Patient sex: M
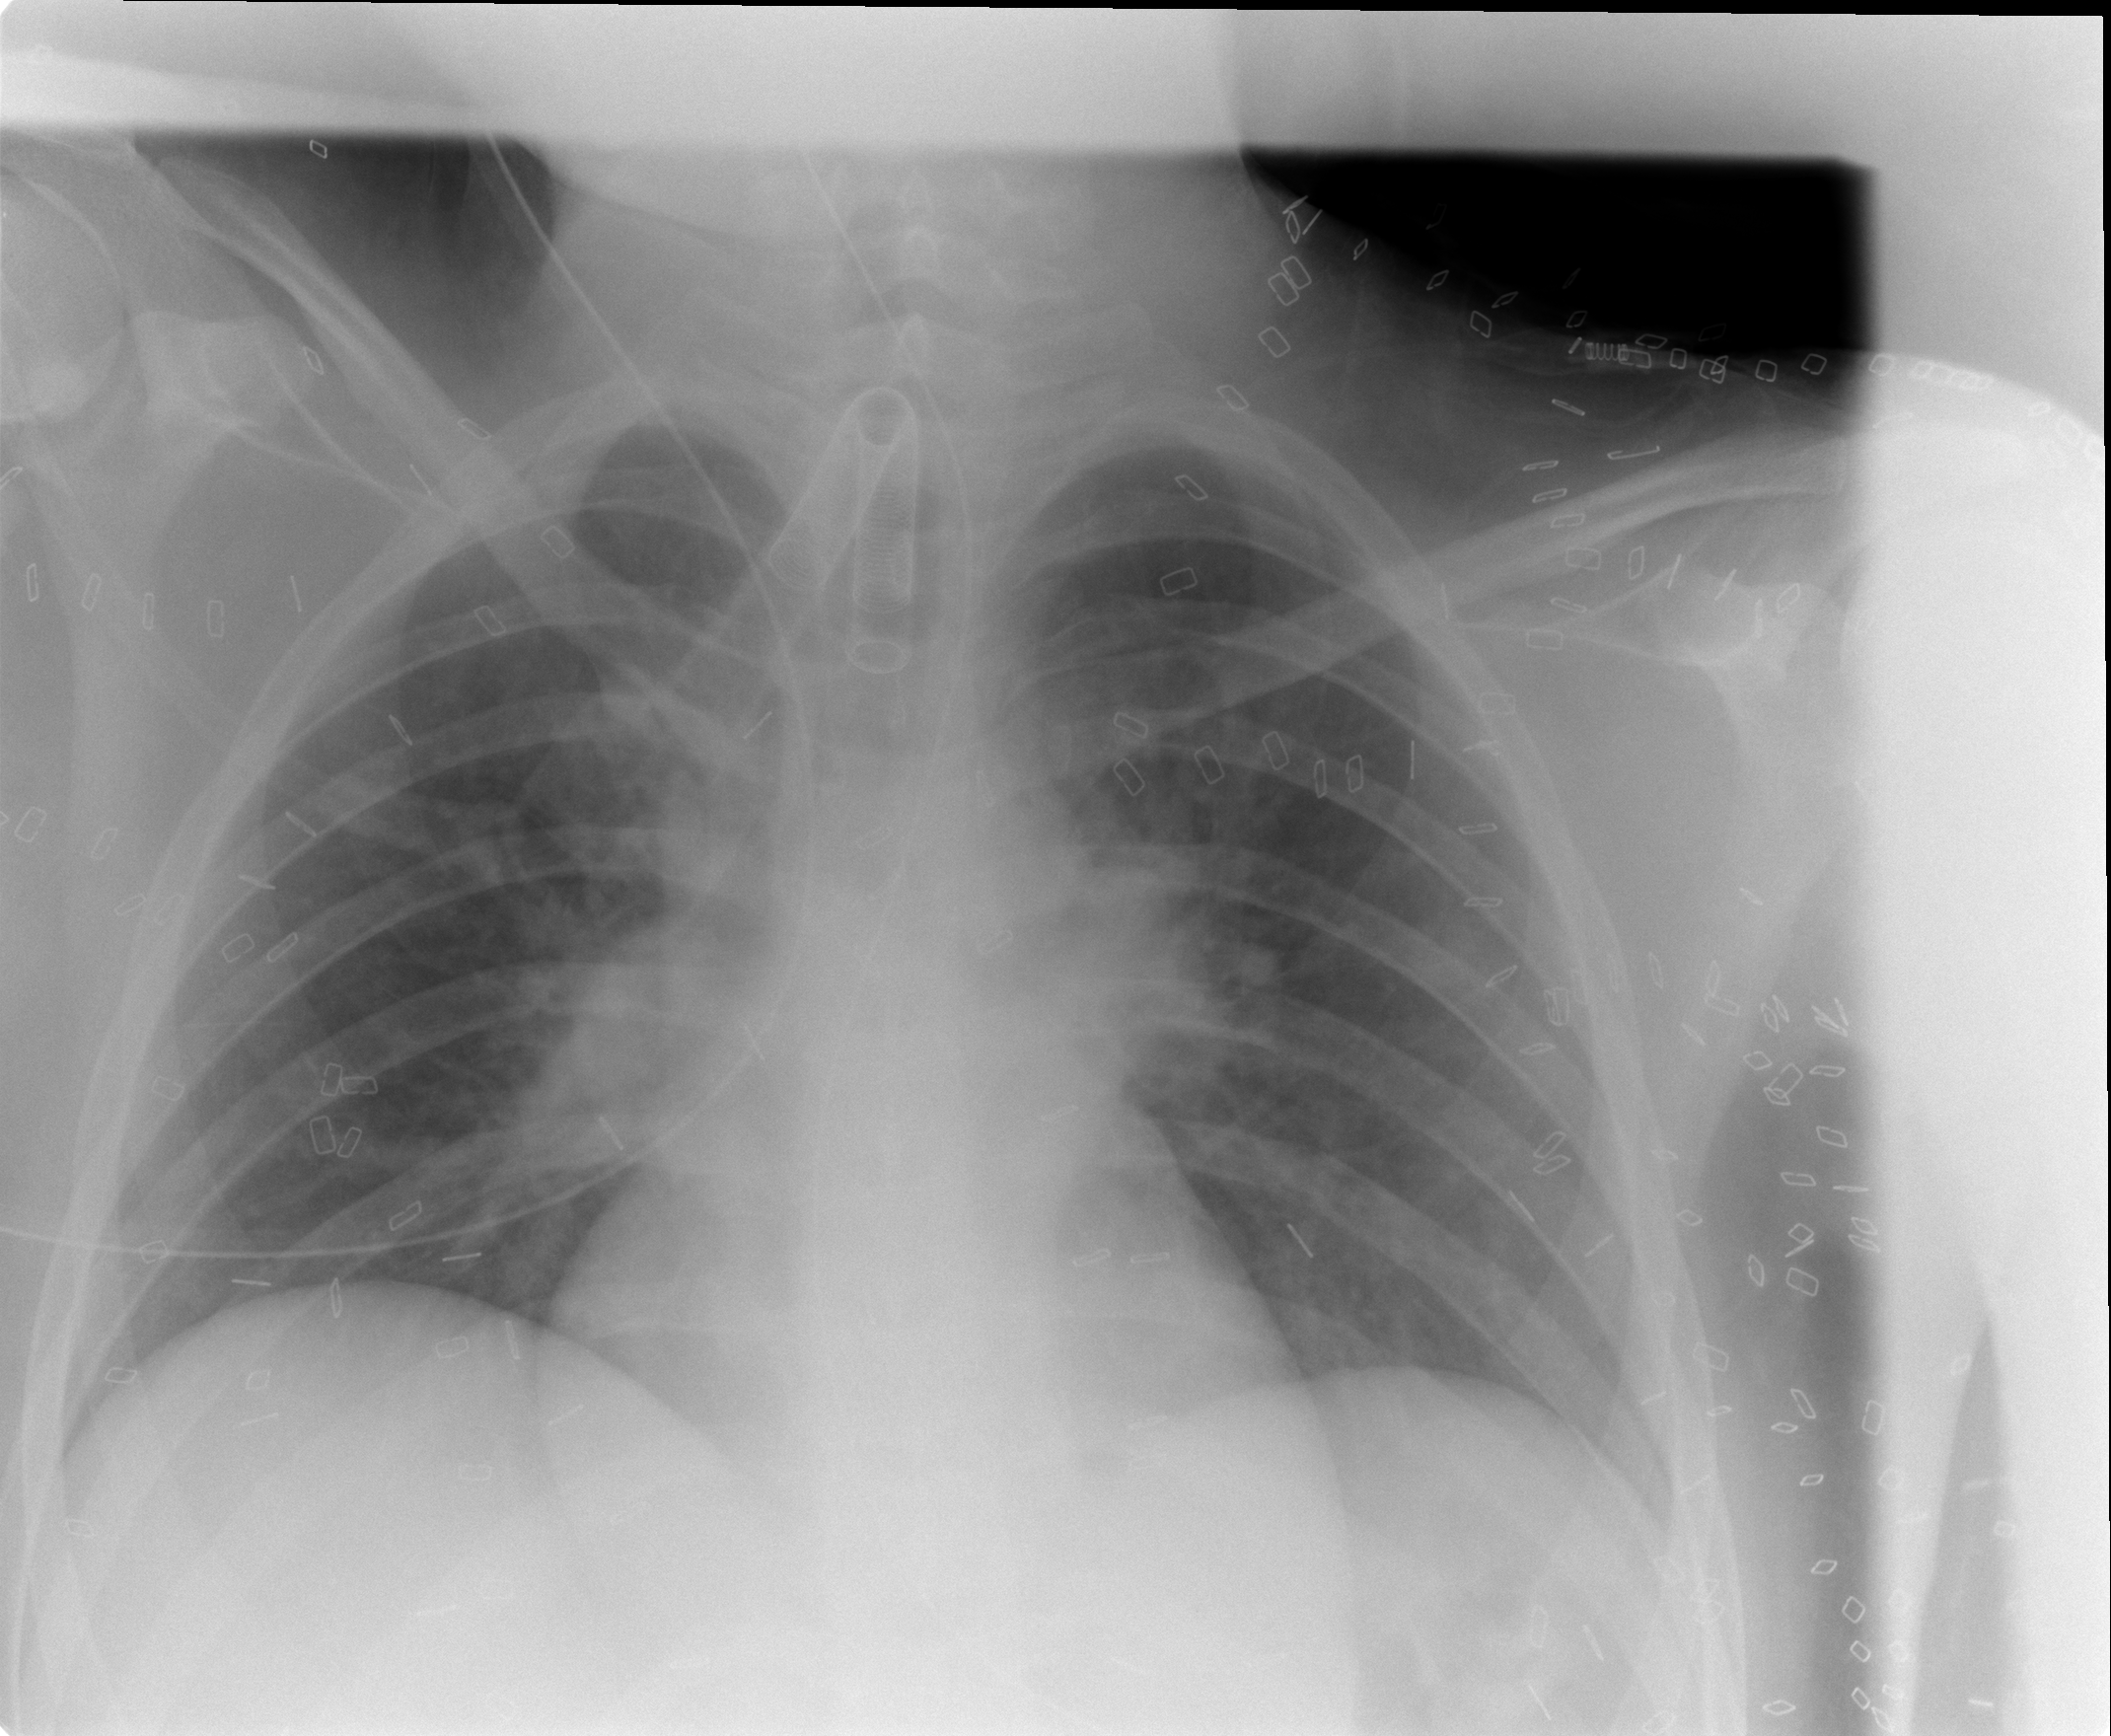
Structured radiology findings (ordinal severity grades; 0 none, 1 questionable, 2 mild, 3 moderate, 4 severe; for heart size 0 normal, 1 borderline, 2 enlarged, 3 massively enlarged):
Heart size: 0
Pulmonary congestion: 1
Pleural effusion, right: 0
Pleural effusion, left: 0
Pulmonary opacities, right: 2
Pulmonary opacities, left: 2
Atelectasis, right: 0
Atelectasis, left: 0